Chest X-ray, AP view. Patient: 34 years old, sex F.
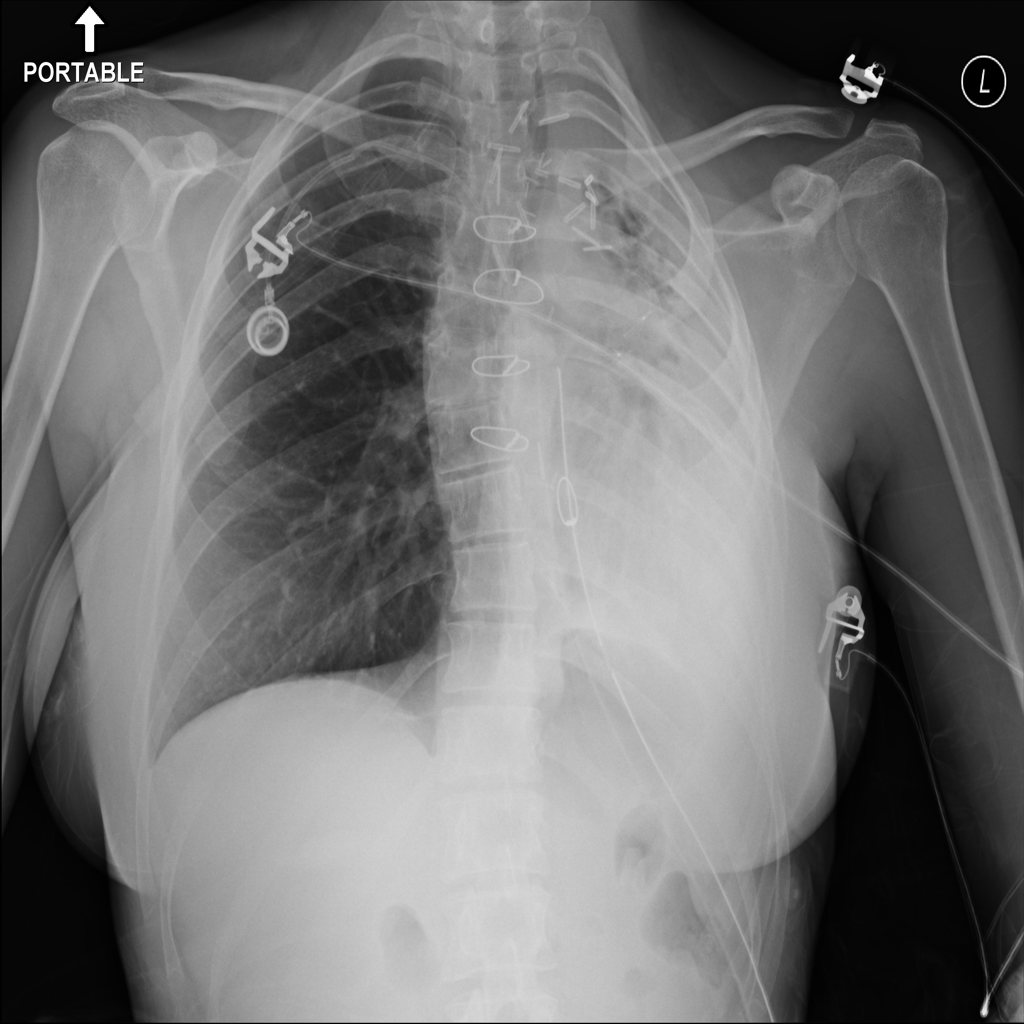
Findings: No Finding